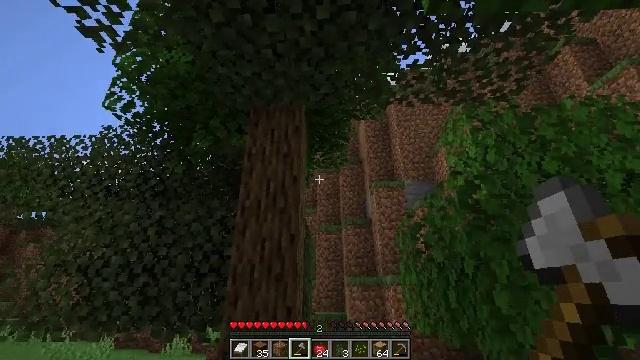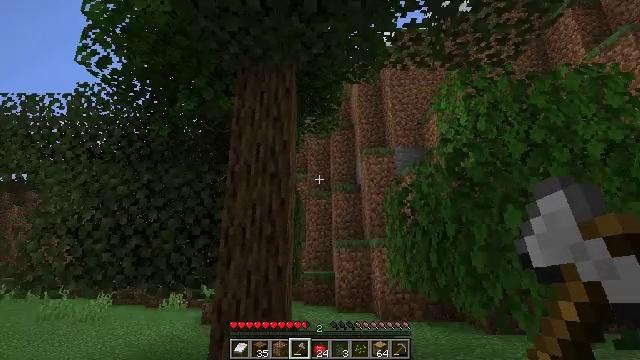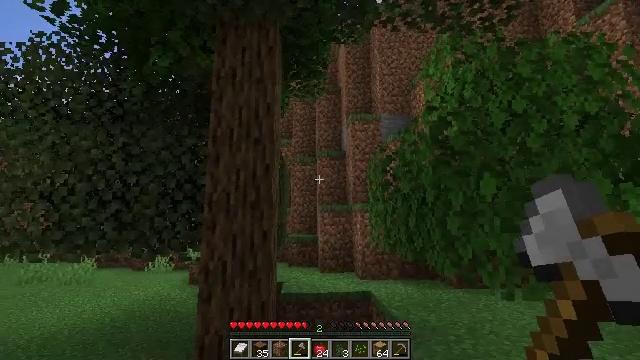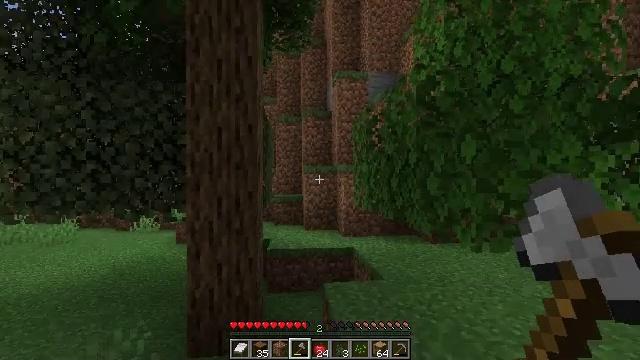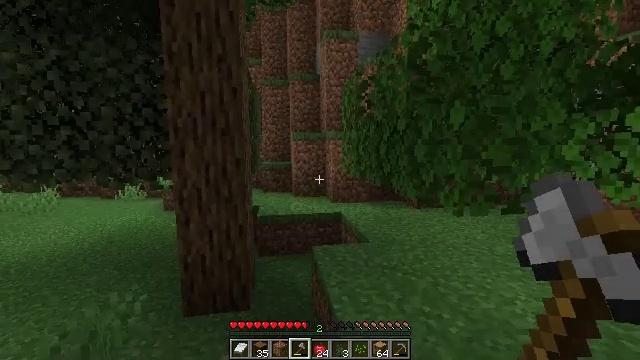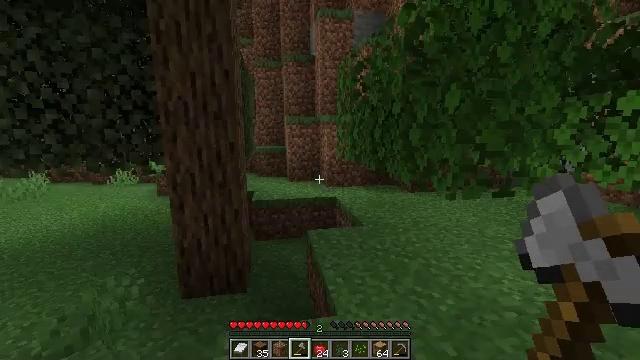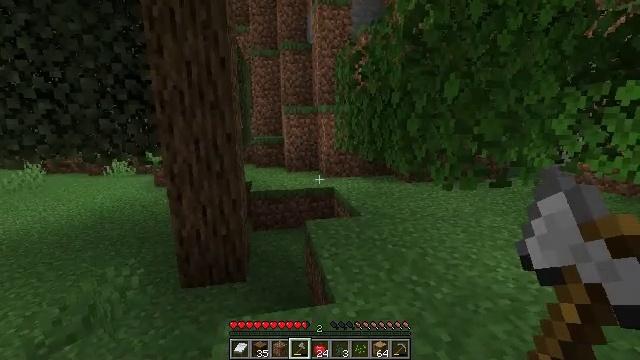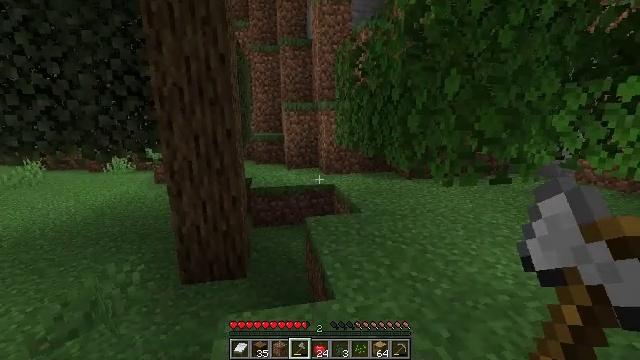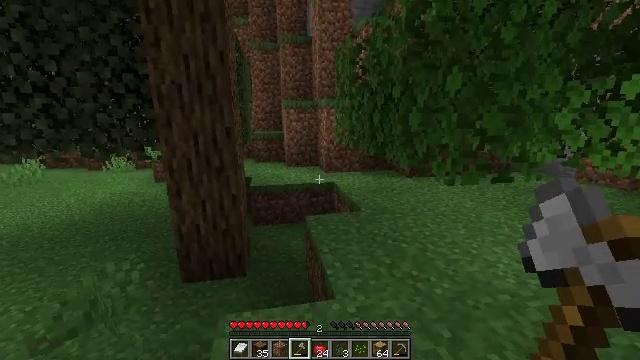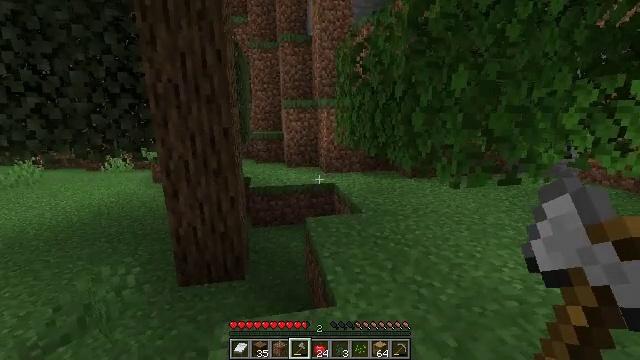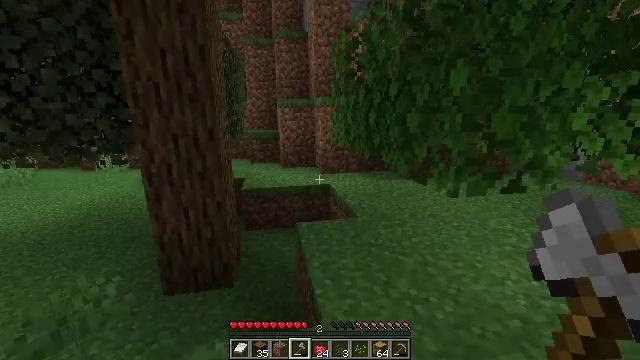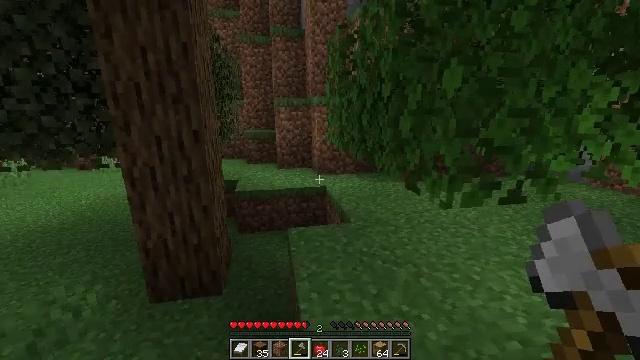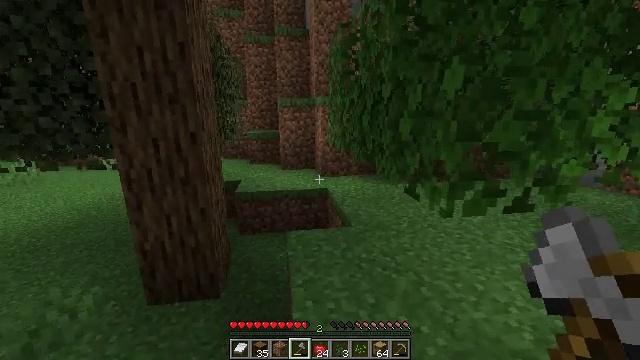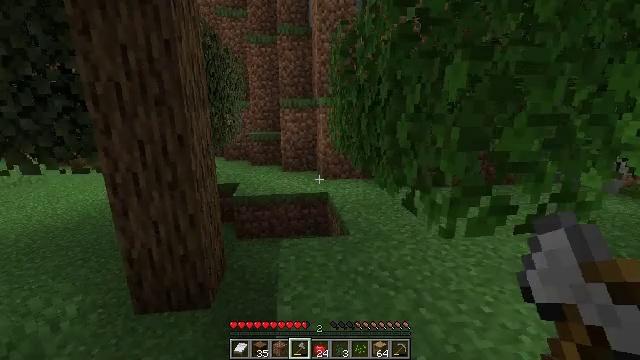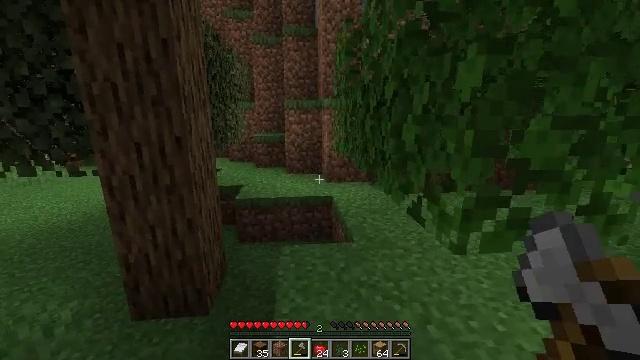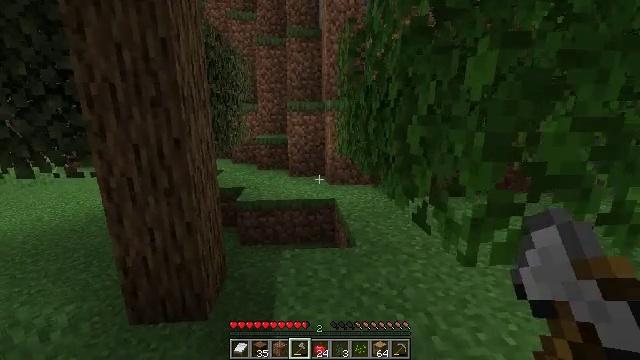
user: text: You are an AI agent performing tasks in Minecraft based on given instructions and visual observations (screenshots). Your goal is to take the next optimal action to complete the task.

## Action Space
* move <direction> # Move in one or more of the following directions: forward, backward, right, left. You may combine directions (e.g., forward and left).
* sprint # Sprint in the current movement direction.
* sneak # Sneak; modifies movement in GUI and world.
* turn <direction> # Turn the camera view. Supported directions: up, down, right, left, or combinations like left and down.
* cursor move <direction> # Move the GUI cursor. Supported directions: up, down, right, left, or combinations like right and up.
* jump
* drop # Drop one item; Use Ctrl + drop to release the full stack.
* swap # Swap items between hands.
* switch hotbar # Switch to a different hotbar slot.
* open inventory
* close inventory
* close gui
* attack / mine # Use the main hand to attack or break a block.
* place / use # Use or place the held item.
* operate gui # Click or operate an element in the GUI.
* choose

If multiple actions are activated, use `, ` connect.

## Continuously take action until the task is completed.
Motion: motion action
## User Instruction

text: Break the birch leaves block.
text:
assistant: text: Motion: turn right and down
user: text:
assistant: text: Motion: turn right and down
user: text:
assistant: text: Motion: turn right and down
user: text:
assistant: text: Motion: turn right and down
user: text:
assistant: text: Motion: turn right and down
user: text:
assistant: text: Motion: turn down
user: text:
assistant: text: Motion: no_op
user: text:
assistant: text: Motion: move forward
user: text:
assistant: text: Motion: move forward and move right
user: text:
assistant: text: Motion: move forward and move right
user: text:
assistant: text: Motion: move forward and move right
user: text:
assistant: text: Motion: move forward and move right, turn left
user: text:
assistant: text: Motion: move forward, turn left
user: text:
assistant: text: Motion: move forward, turn left
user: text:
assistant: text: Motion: move forward
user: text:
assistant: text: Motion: move forward
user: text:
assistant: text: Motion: move forward
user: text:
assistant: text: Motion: move forward
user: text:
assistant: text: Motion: move forward
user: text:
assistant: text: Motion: move forward
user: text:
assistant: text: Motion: move forward
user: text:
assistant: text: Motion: move forward
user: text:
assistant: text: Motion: move forward, turn left
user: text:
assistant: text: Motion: move forward, turn left
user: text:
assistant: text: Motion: move forward, turn left
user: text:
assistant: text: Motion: move forward, turn left
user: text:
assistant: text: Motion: move forward, turn left
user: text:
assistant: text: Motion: move forward, turn left, jump
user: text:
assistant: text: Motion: move forward, turn left, jump
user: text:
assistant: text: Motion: move forward, turn left, jump